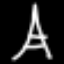
Label: The Eiffel Tower